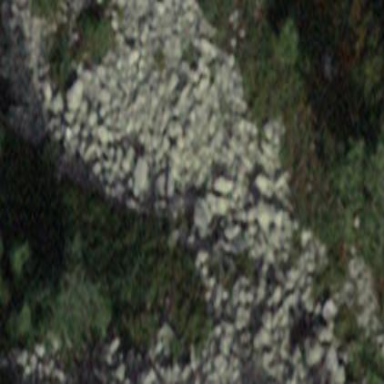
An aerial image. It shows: Natural scree.